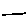
Label: line